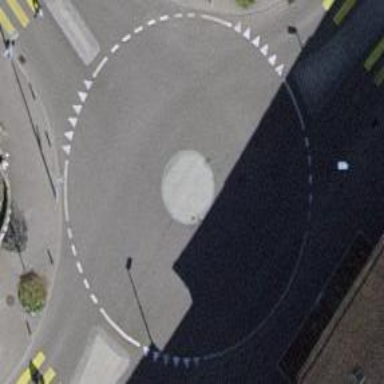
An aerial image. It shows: Mini roundabout on the road.